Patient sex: M
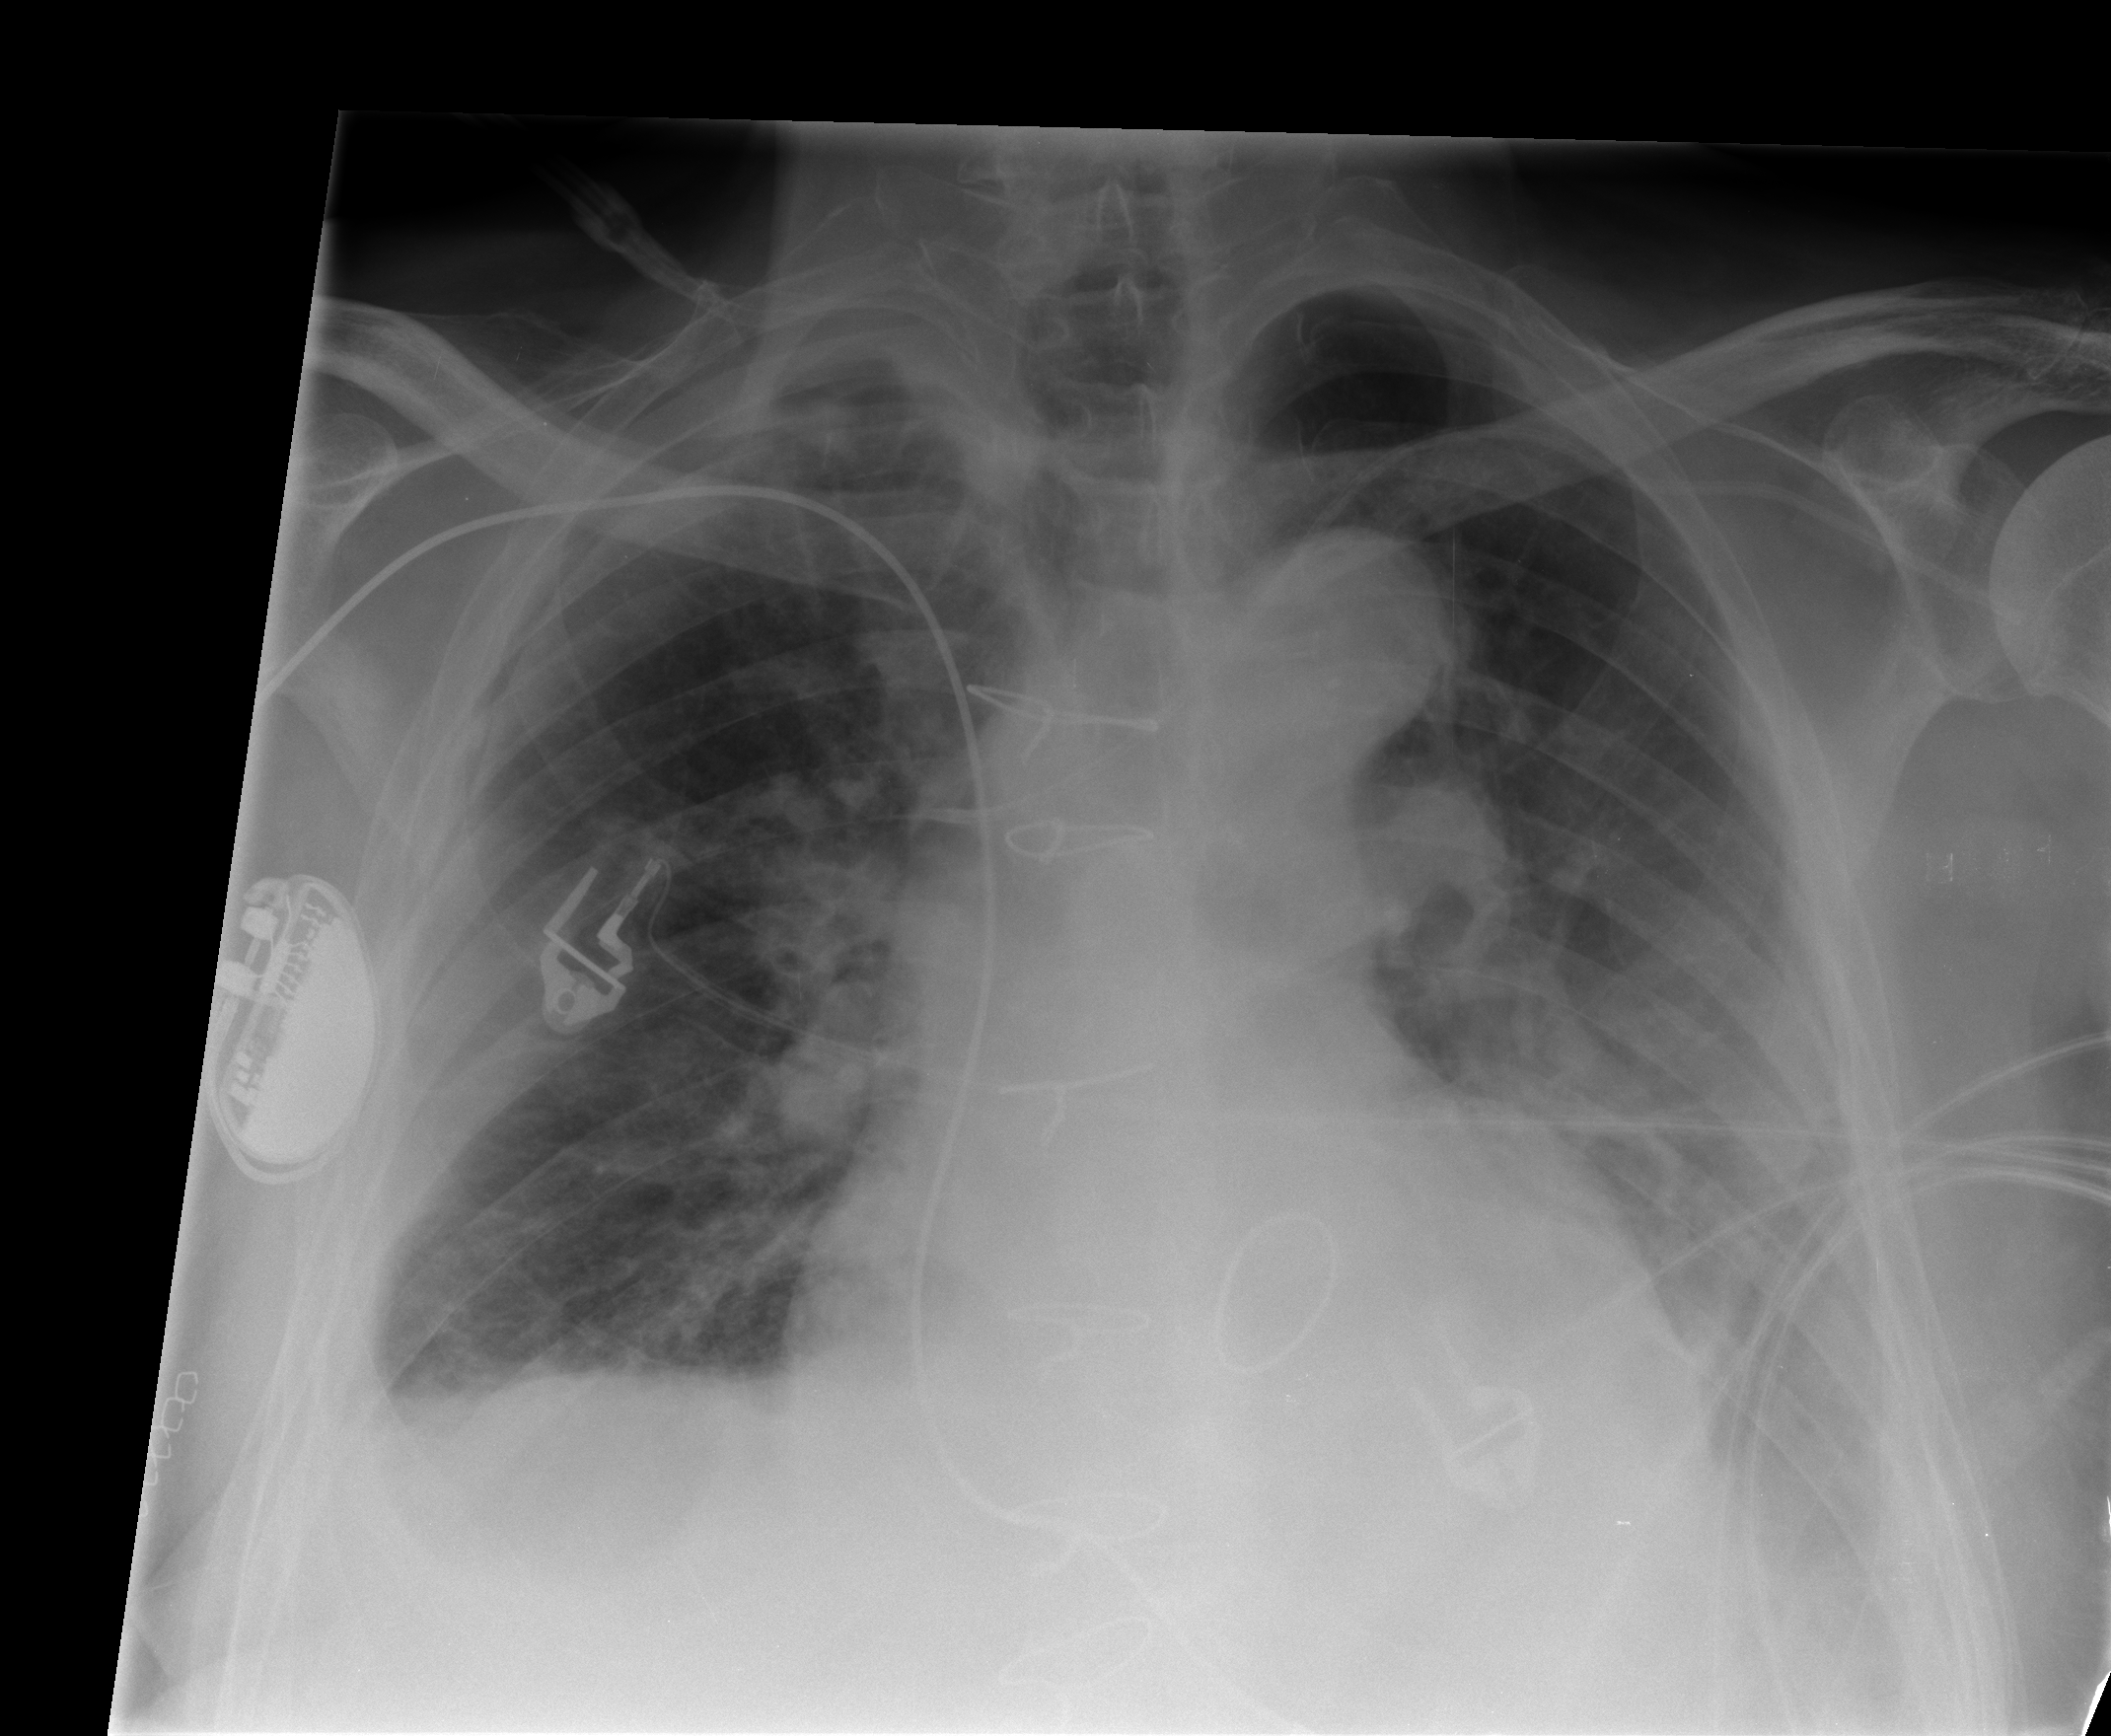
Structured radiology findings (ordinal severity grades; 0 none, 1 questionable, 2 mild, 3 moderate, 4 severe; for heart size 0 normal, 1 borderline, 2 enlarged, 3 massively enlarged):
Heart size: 2
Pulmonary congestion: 1
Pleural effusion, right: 2
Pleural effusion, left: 1
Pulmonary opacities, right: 0
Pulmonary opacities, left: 1
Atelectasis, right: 1
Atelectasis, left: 3